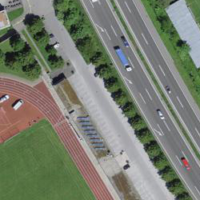
EUNIS habitat code: 57
Species observed at this site:
Milvus milvus